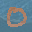
Label: 0